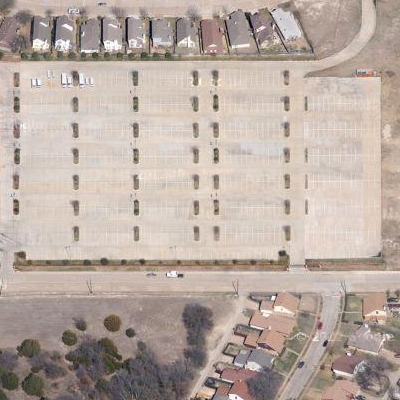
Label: Parking